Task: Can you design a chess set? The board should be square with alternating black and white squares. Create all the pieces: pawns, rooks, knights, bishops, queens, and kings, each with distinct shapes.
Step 3089:
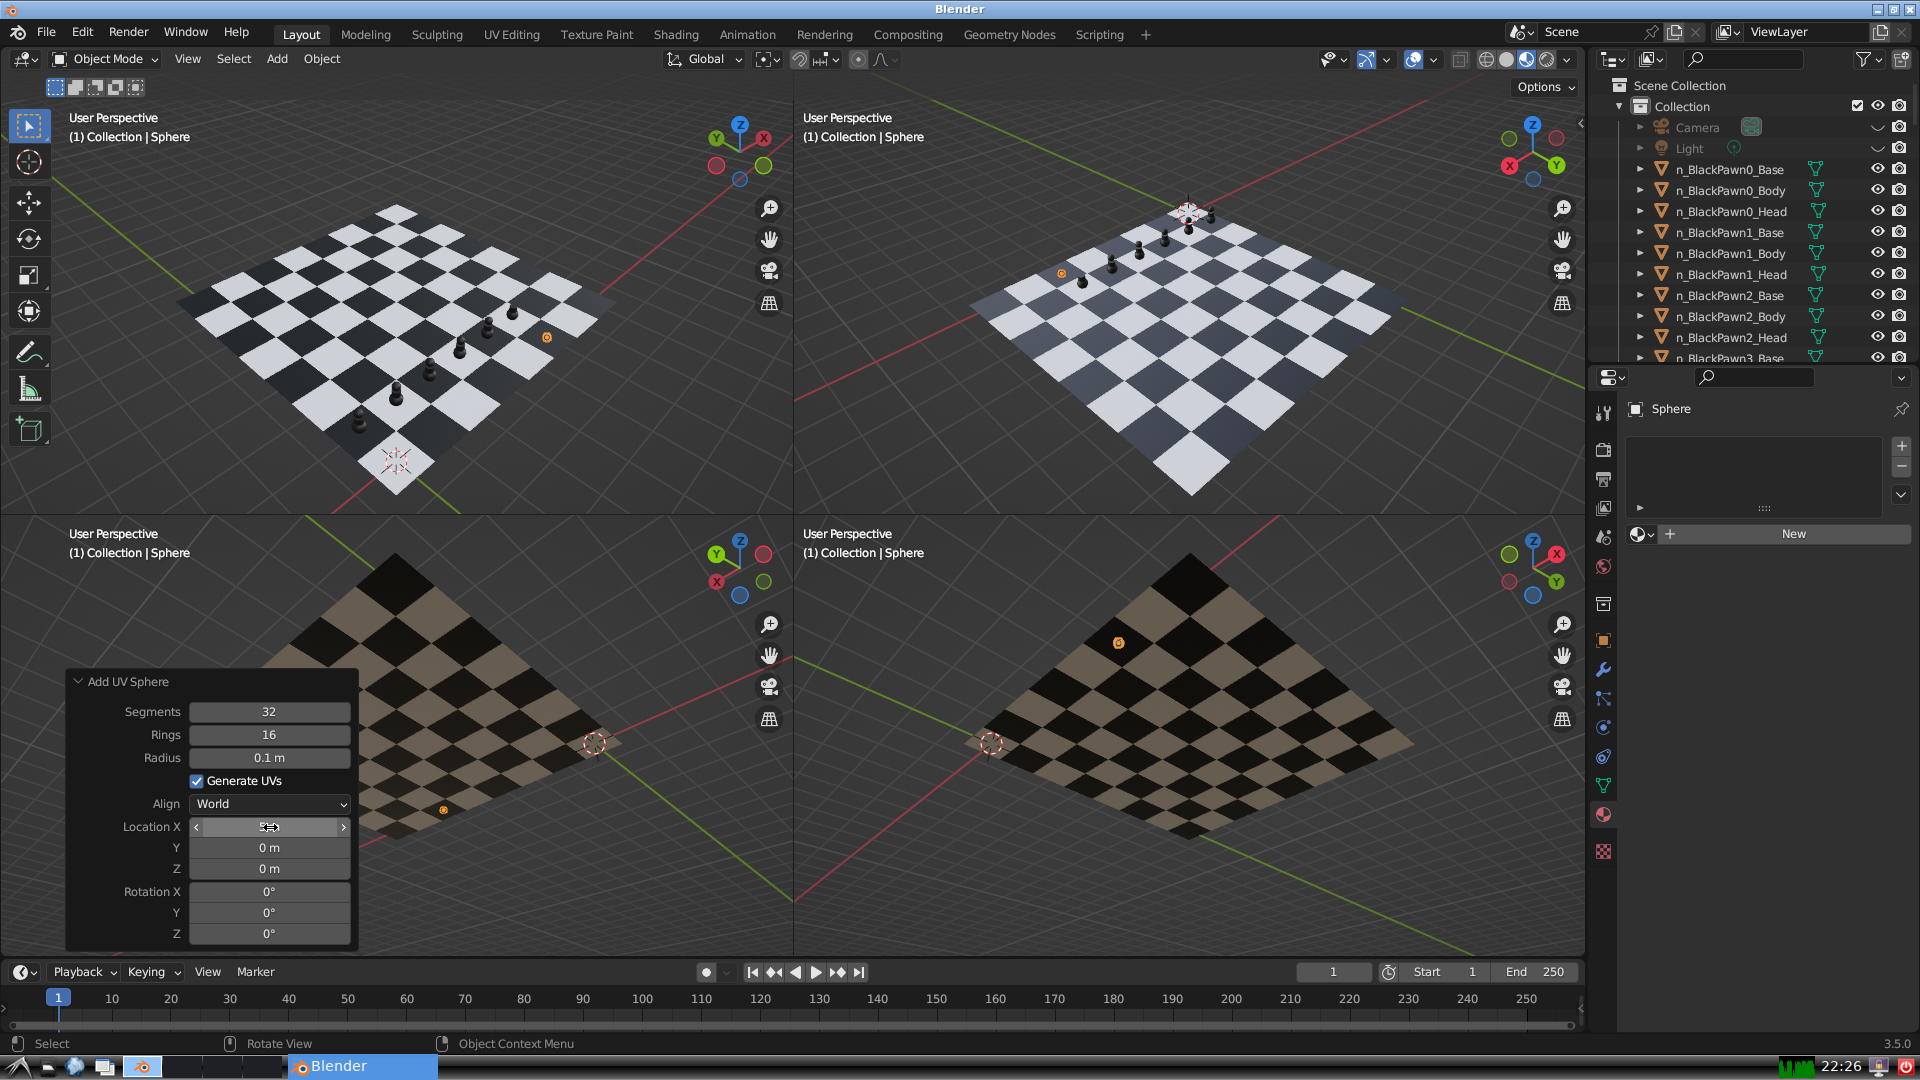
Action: {"mouse_move": [270, 849]}